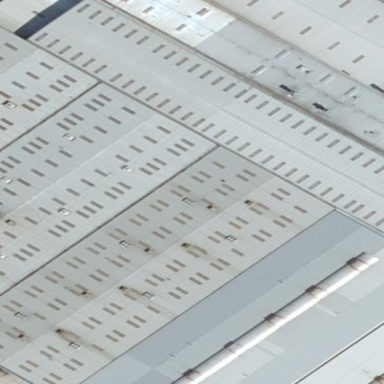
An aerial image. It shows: Industrial building.